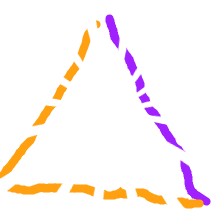
Shape: triangle